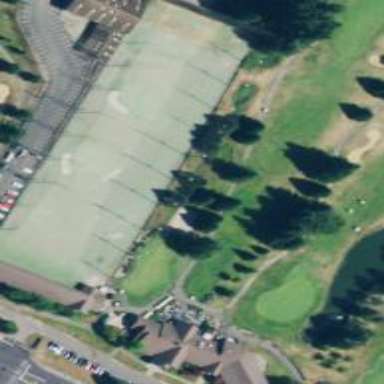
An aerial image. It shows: Grassy area designated as driving range for golf.